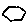
Label: hexagon